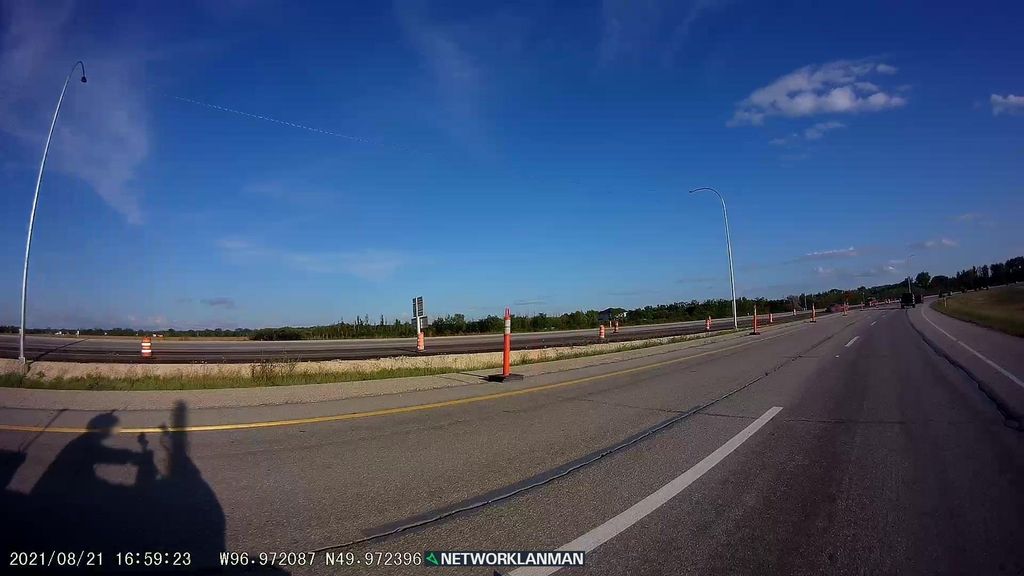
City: winnipeg